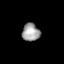
Tissue: lung
Cell type: Endothelial cells
Senescence score: 0.7544
Nuclear area (px): 298
Mean DAPI intensity: 163.638